Question: I have to share the login data between two applications, so that in app 'br.com.companyB.app2' can use the login data of application 'br.com.companyA.app1' as in this:

I've done a lot of research, and they all lead me to using "apps group". But I've seen that to use this, apps must be on the same developer account, but in my case I have two apps on separate accounts. I also saw that using the API would help me, but I'm looking for a "native" way. Is there any way to share data between these applications?
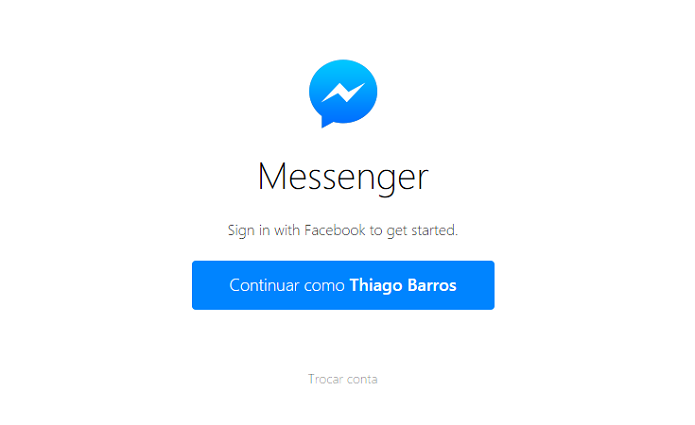
Answer: Unfortunately, app groups are indeed :
<URL>
As far as I know, there is no native workaround as apps are sandboxed.